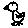
Label: bird